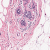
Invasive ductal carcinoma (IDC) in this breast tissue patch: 0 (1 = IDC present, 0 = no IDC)